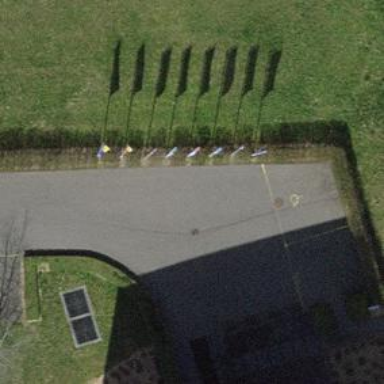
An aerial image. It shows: Flagpole structure.